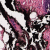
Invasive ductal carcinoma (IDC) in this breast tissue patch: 0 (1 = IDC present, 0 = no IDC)